Question: I am new to the Core Data. I am trying to create an employee database using Core Data. I store the user name and his birthday in an entity 'Employee' and the employee can have phone numbers. So I have created another entity 'PhoneNumbers' to store the phone number. I have made the relationship for the two entities. But when I try to insert two phone number for the employee, only the second phone number have the relationship to the employee.
I don't know how to alter my core data model.

This is how I insert the data's to the Core Data.
'''
NSManagedObject *entry = [NSEntityDescription insertNewObjectForEntityForName:@"Employee" inManagedObjectContext:_managedObjectContext];
[entry setValue:@"Suresh" forKey:@"name"];
[entry setValue:[NSDate date] forKey:@"birthdate"];
NSManagedObject *phoneEntry = [NSEntityDescription insertNewObjectForEntityForName:@"PhoneNumbers" inManagedObjectContext:_managedObjectContext];
[phoneEntry setValue:@"<PHONE>" forKey:@"phone"];
[phoneEntry setValue:entry forKey:@"owner"];
[entry setValue:phoneEntry forKey:@"phone"];
NSError *error = nil;
if (![_managedObjectContext save:&error]) {
NSLog(@"hi %@", [error localizedDescription]);
}
NSManagedObject *phoneEntry1 = [NSEntityDescription insertNewObjectForEntityForName:@"PhoneNumbers" inManagedObjectContext:_managedObjectContext];
[phoneEntry1 setValue:@"<PHONE>" forKey:@"phone"];
[phoneEntry1 setValue:entry forKey:@"owner"];
[entry setValue:phoneEntry1 forKey:@"phone"];
if (![_managedObjectContext save:&error]) {
NSLog(@"hi %@", [error localizedDescription]);
}
'''
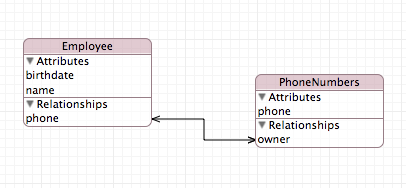
Answer: That is because you have not set relationship properly. As you can see in the screenshot that you have attached, So click the Employee entity, click the phone relationship. You can see the toolbar on the right, click the relationship button (third one) set the . It will solve your problem. Also if you want that the phone number entity related to the person automatically gets deleted, then set the . Hope it helps.